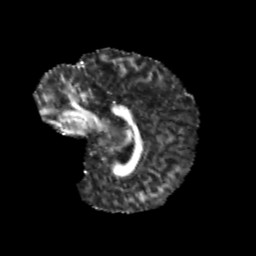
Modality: FA
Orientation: sagittal
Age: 9
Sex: male
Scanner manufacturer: siemens
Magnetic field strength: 3 T
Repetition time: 3.8 s
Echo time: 0.07 s